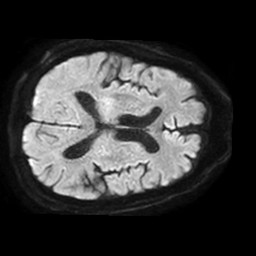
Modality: TRACE
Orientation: axial
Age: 79
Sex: male
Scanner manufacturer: philips
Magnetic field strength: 1.5 T
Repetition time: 3.403 s
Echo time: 0.06922 s